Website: home-depot
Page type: billing-address
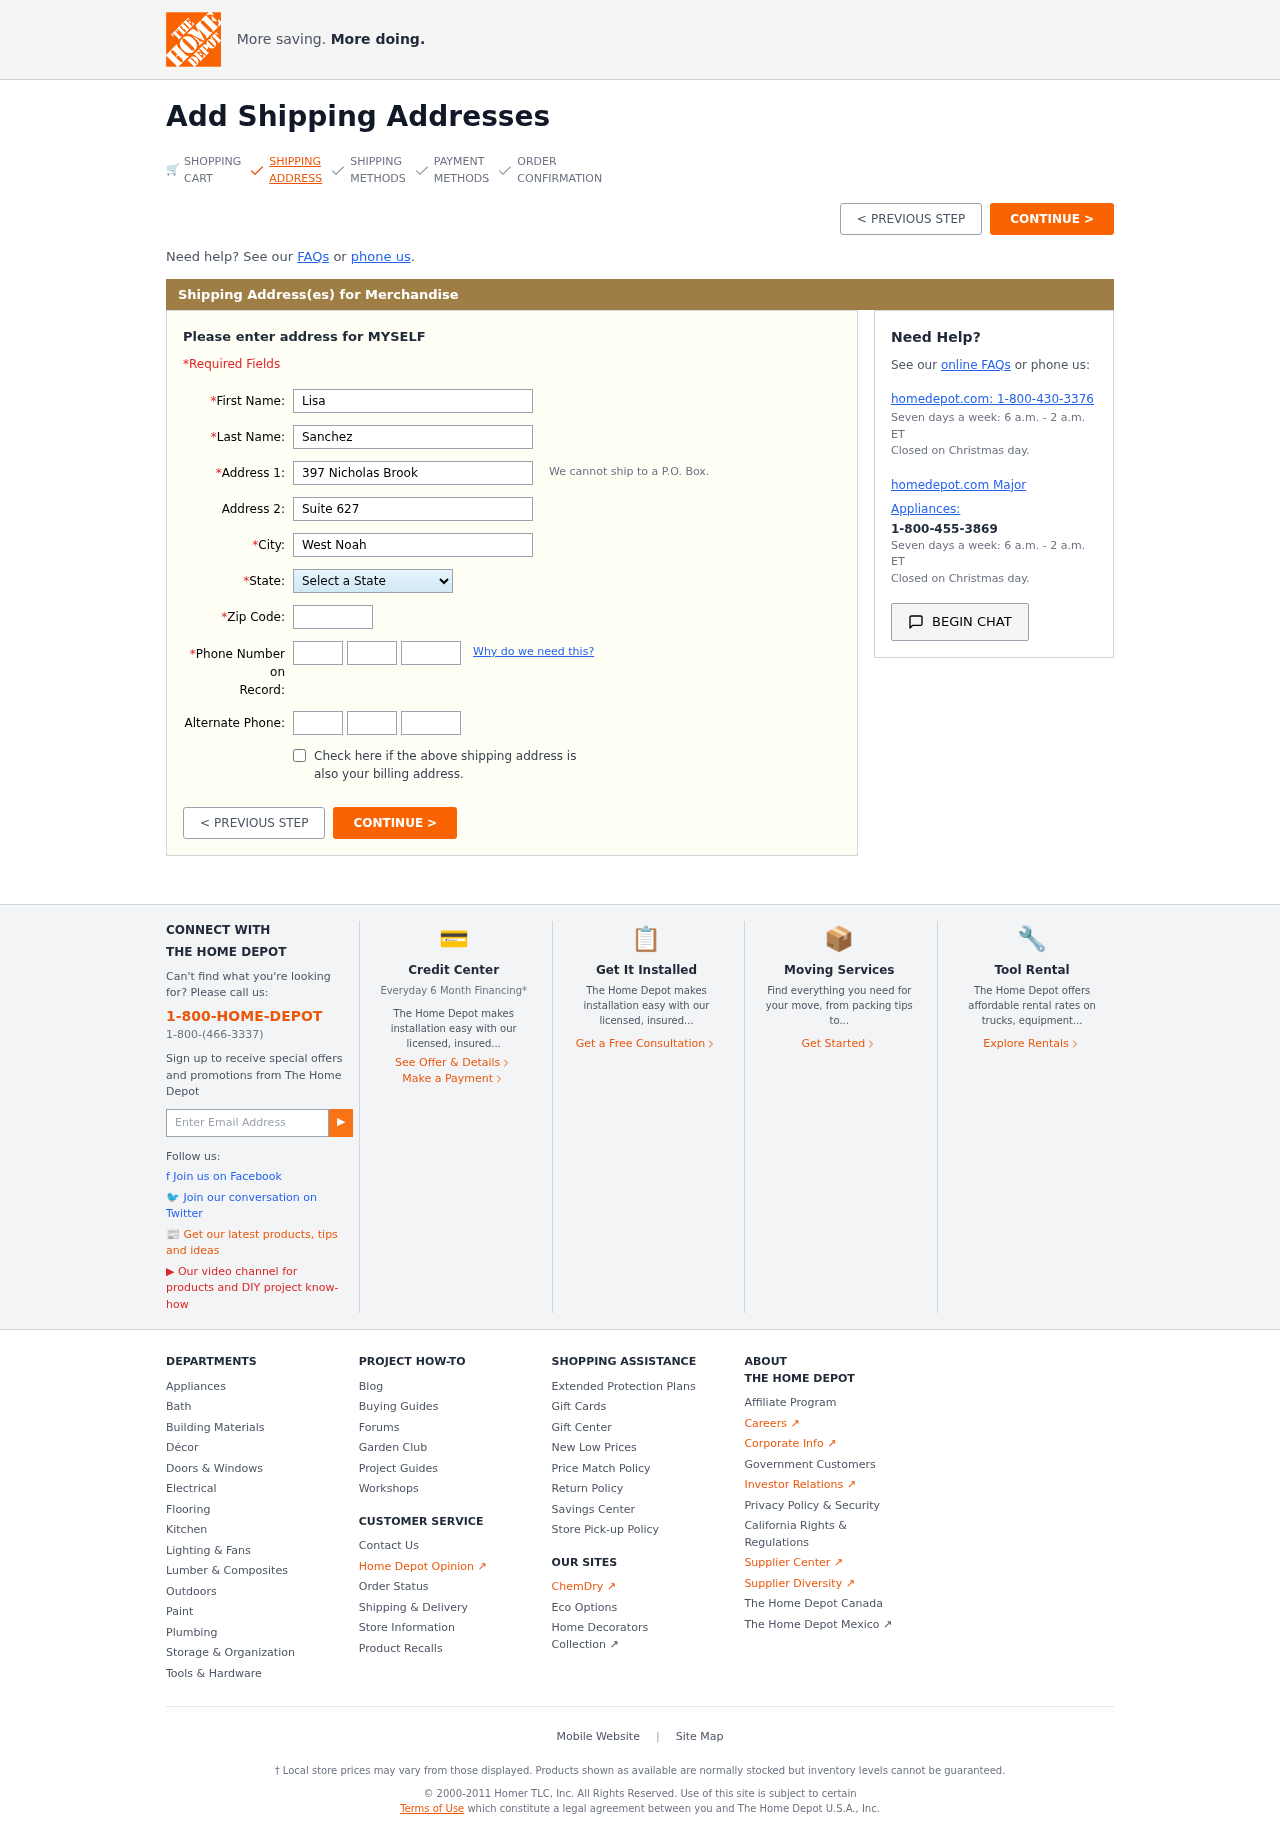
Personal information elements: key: PII_STATE
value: Kansas
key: PII_FIRSTNAME
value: Lisa
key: PII_LASTNAME
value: Sanchez
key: PII_STREET
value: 397 Nicholas Brook
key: PII_STREET2
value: Suite 627
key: PII_CITY
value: West Noah
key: PII_POSTCODE
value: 17116
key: PII_PHONE_AREA
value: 951
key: PII_PHONE_PREFIX
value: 781
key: PII_PHONE_LINE
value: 1495
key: PII_PHONE_ALT_AREA
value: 930
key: PII_PHONE_ALT_PREFIX
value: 741
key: PII_PHONE_ALT_LINE
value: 0107